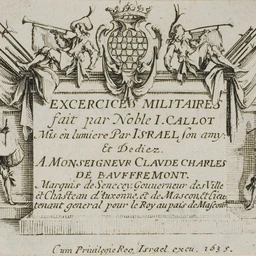
Title: Frontispiece, from The Military Exercises
Artist: Jacques Callot
Caption: frontispiece, from the military exercises, etching, paper (fiber product), print, prints and drawing, jacques callot, a work made of etching on paper, prints and drawings, art institute of chicago